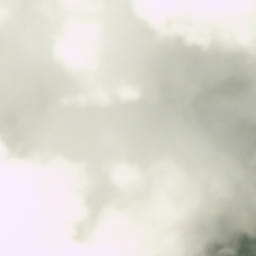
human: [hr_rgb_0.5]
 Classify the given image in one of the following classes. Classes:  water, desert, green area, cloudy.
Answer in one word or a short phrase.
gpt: cloudy